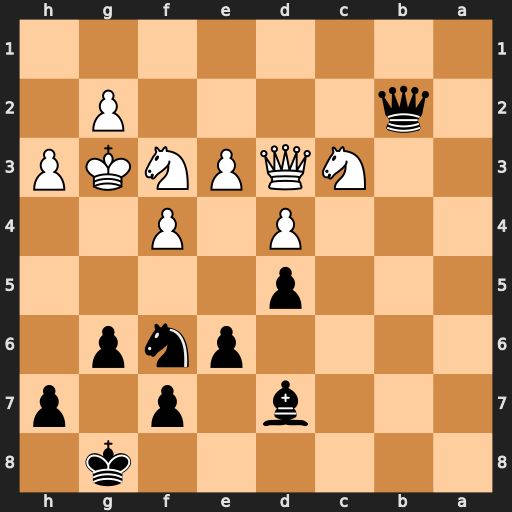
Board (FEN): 6k1/3b1p1p/4pnp1/3p4/3P1P2/2NQPNKP/1q4P1/8
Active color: b
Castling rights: -
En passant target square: -
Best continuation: Qxc3 Qxc3 Ne4+ Kh2 Nxc3